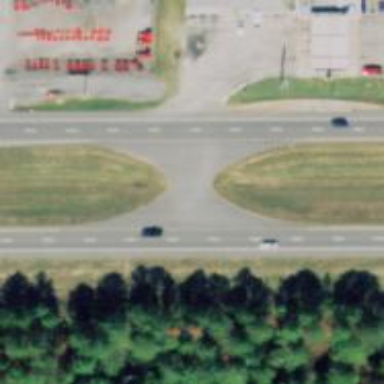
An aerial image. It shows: Trunk link highway.